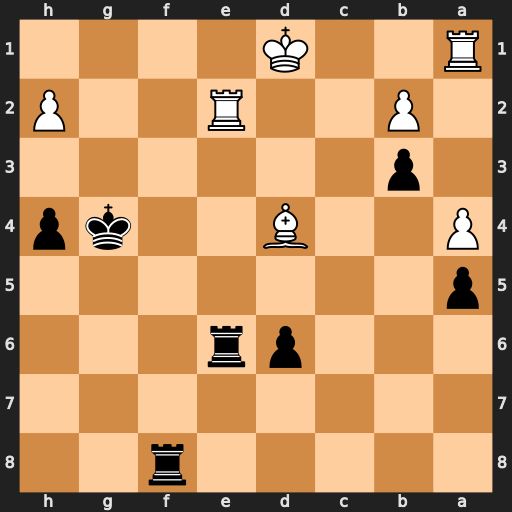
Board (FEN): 5r2/8/3pr3/p7/P2B2kp/1p6/1P2R2P/R2K4
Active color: b
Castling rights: -
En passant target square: -
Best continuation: Rf1+ Kd2 Rxe2+ Kxe2 Rxa1